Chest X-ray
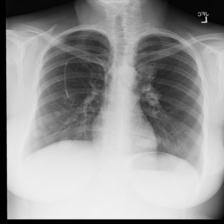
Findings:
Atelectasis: negative
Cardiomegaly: negative
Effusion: negative
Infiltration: negative
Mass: negative
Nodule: positive
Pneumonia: negative
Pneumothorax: negative
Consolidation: negative
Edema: negative
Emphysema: negative
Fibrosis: negative
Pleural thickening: negative
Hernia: negative